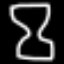
Label: hourglass